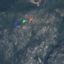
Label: HerbaceousVegetation